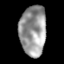
Tissue: lung
Cell type: Epithelial cells
Senescence score: 0.1734
Nuclear area (px): 1290
Mean DAPI intensity: 153.99